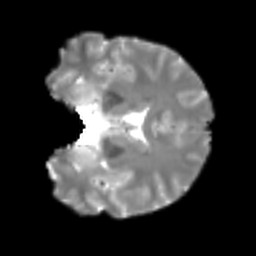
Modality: T2w
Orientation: coronal
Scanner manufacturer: siemens
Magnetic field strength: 3 T
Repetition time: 4 s
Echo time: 0.0594 s